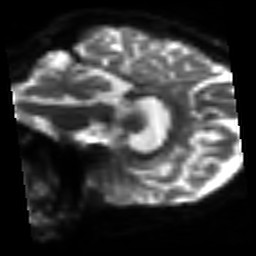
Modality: sbref
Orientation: sagittal
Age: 62
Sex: female
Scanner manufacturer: siemens
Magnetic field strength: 3 T
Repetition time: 3.2 s
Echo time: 0.081 s